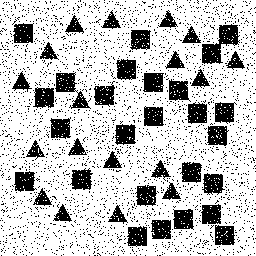
Squares: 26
Triangles: 18
Stars: 0
Total shapes: 44